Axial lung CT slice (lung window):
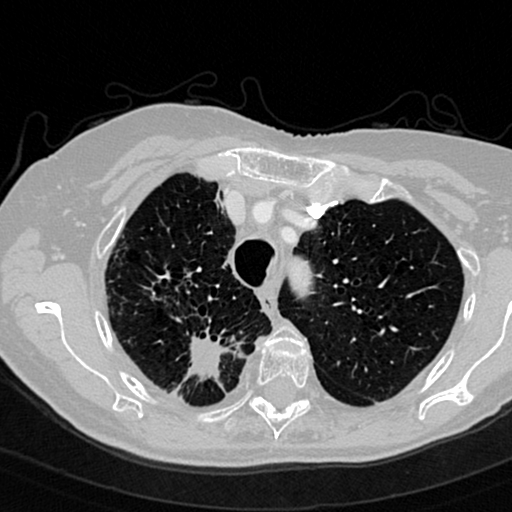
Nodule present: no